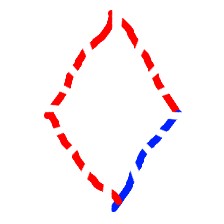
Shape: rhombus